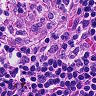
Metastatic tissue present: no